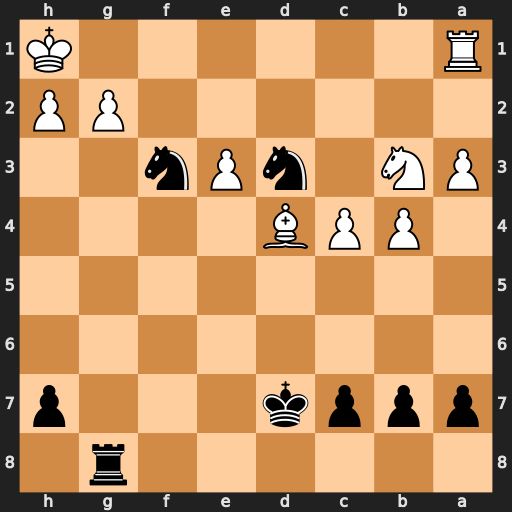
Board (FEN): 6r1/pppk3p/8/8/1PPB4/PN1nPn2/6PP/R6K
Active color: b
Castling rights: -
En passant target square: -
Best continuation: Nf2#